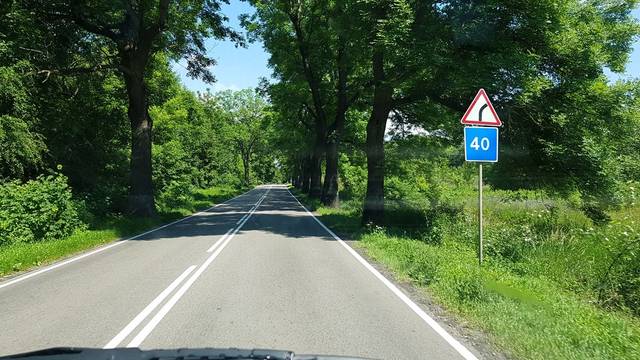
Region: Russia
Coordinates: 54.729, 19.981